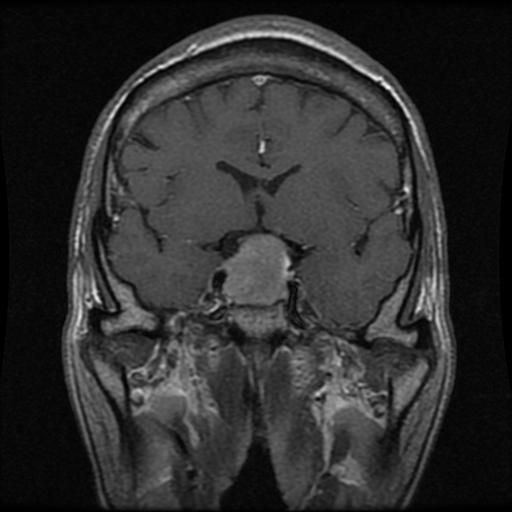
Label: pituitary